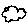
Label: cloud